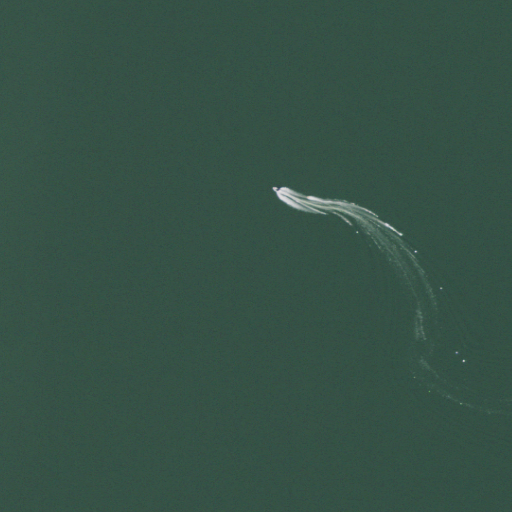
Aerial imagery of island in South Dakota named Cottonwood Island (historical) containing only open water